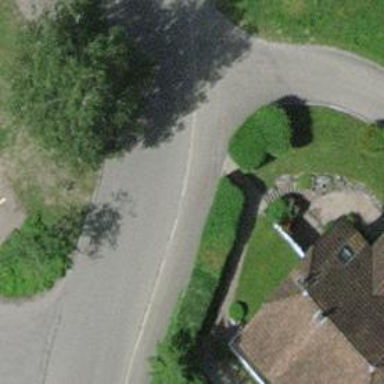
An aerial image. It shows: Asphalt sidewalk along the footway.